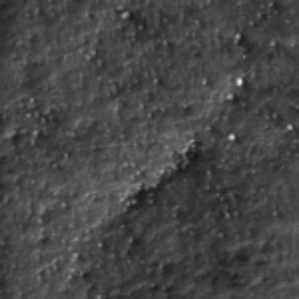
Label: frost